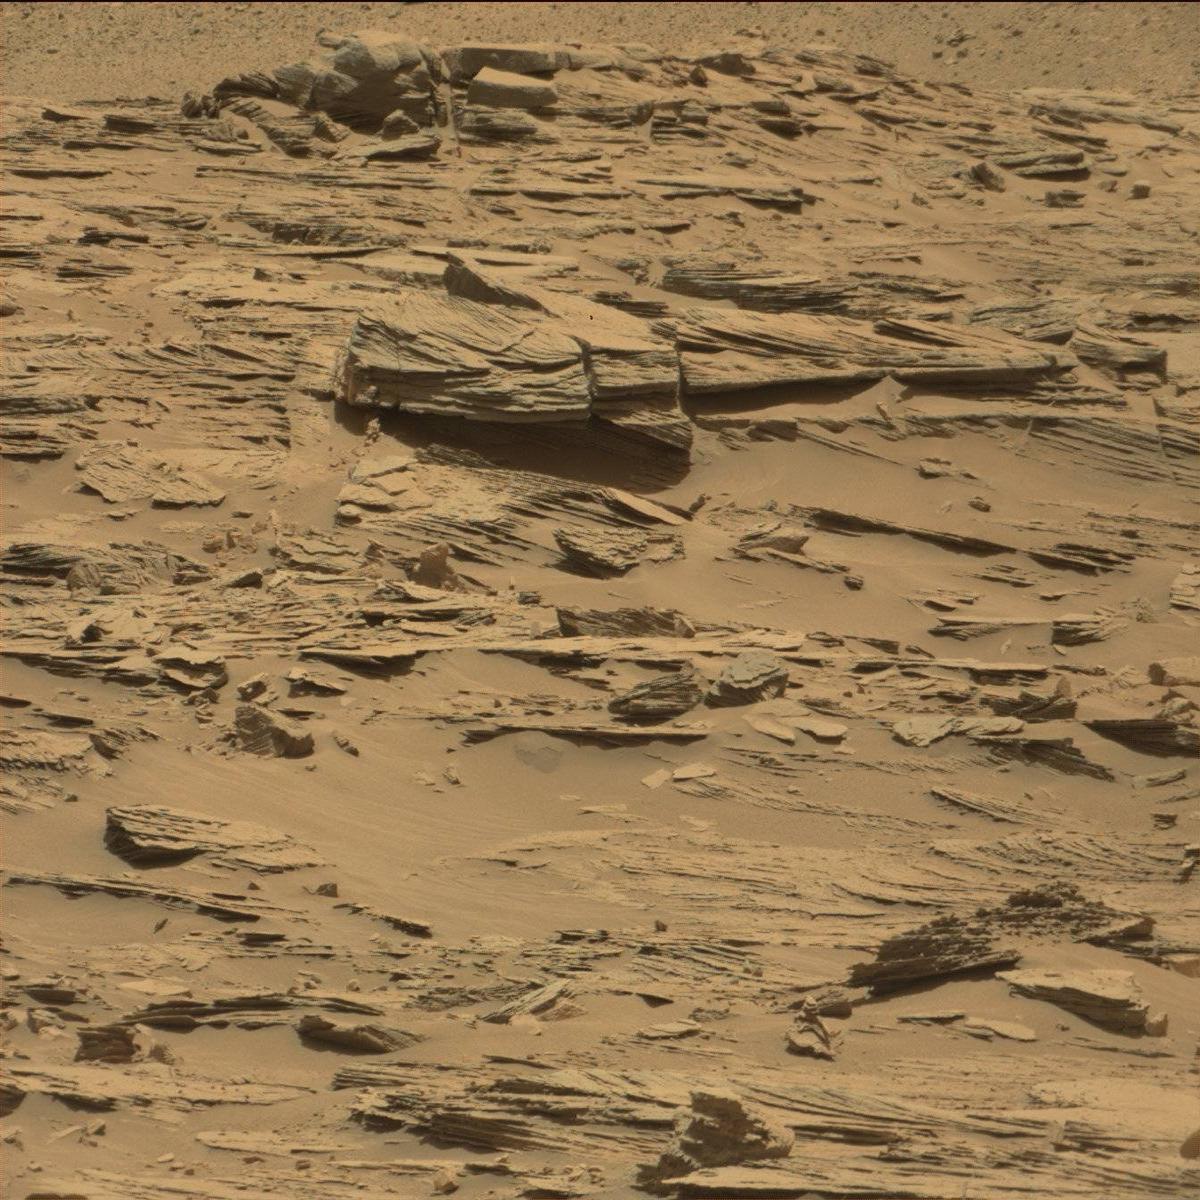
Terrain classes present: Bedrock, Sand / Soil